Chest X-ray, AP view. Patient: 16 years old, sex M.
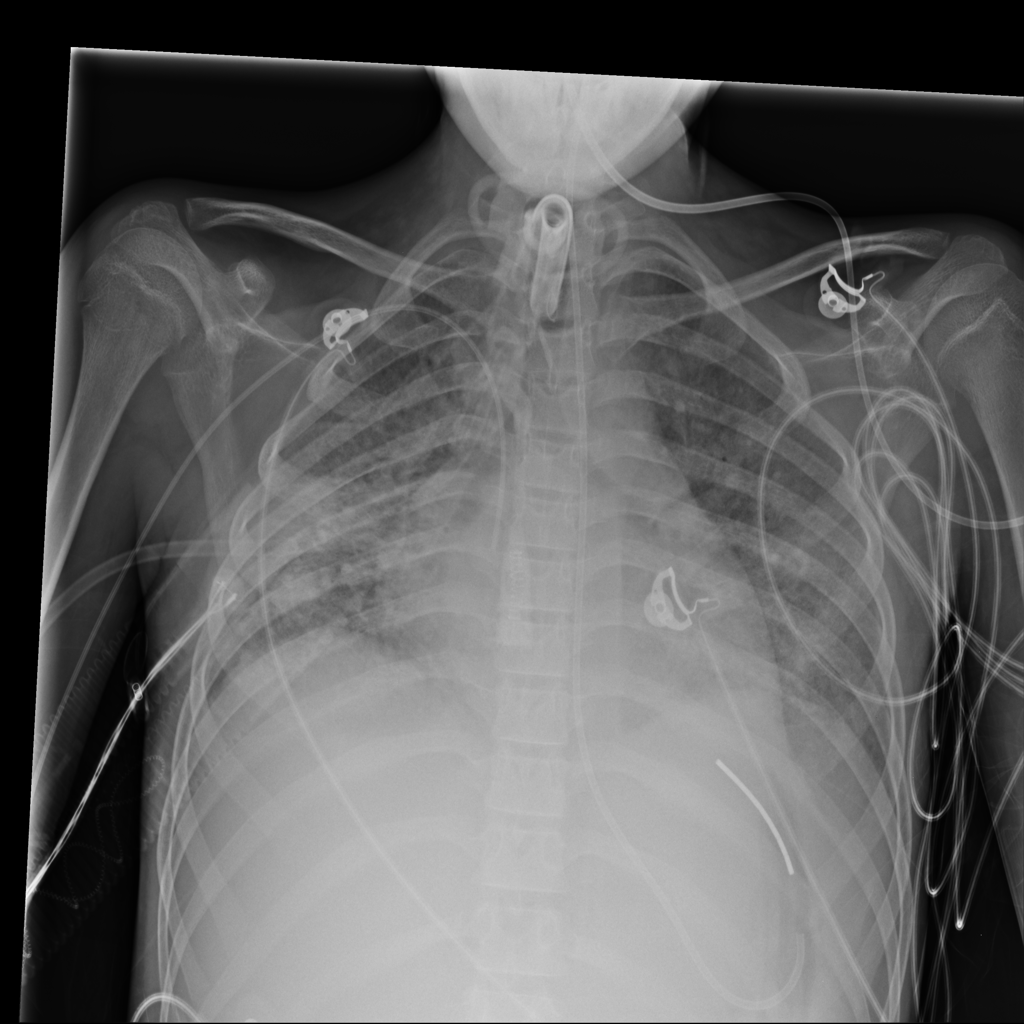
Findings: No Finding